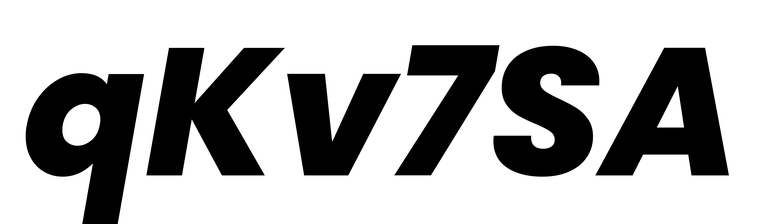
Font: Poppins-ExtraBoldItalic